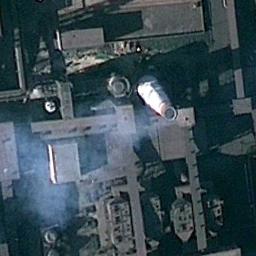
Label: thermal_power_station